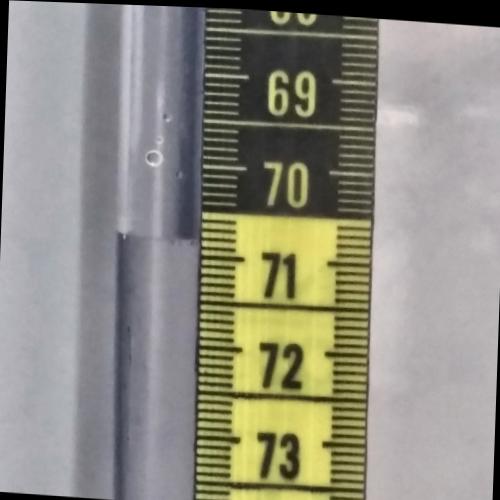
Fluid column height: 70.8 cm